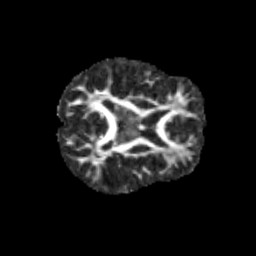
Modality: FA
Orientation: axial
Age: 9
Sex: male
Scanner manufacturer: siemens
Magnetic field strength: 3 T
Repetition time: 3.8 s
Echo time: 0.07 s